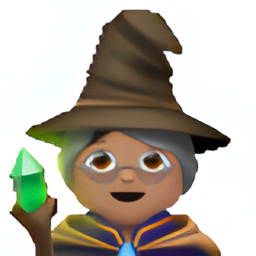
Name: mage
Emoji: 🧙🏽
Group: People & Body
Sub-group: person-fantasy